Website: slack
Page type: payment
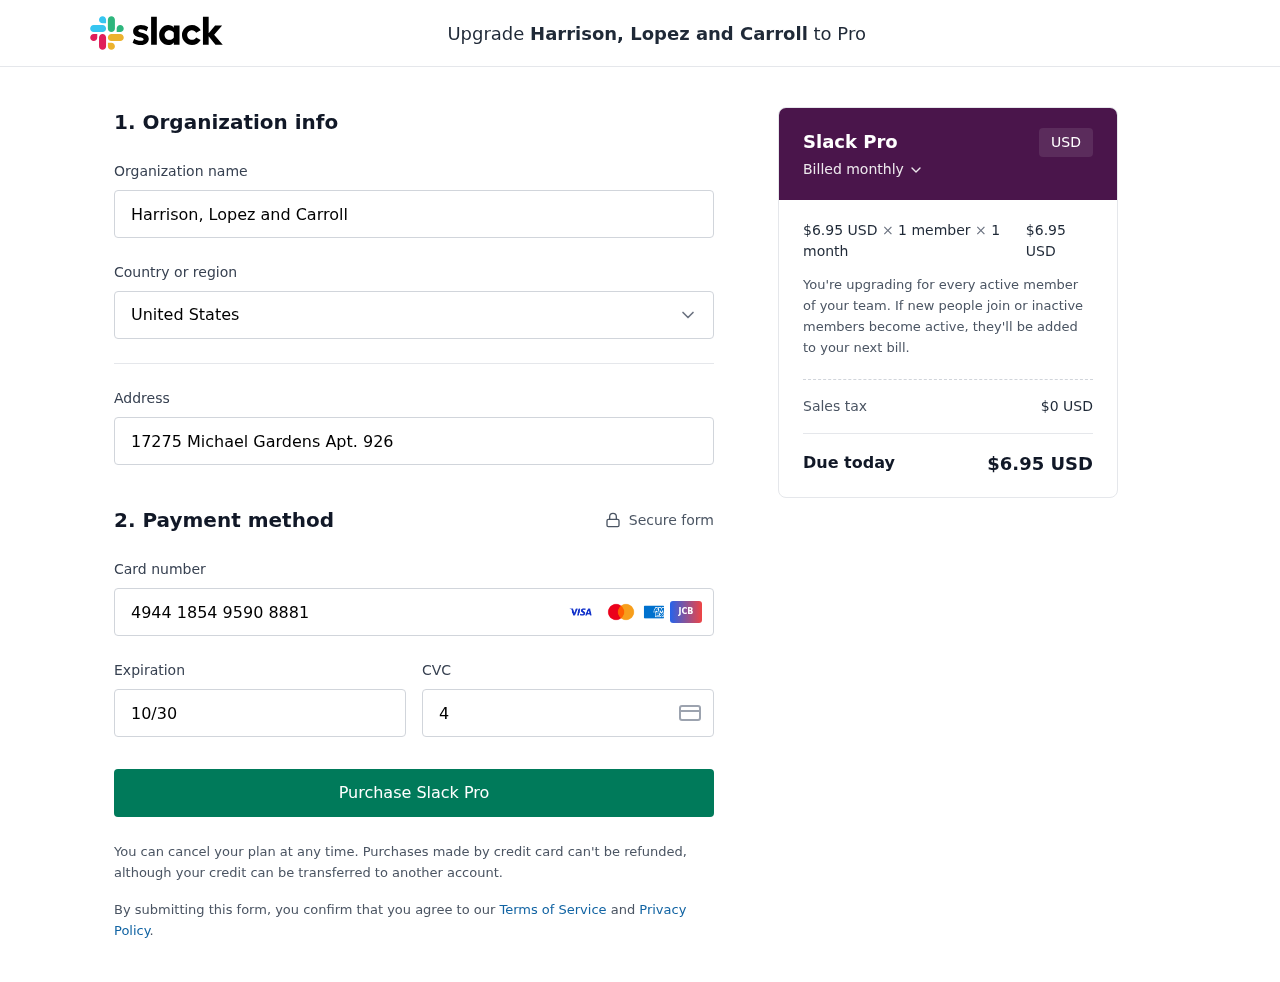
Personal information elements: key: PII_CARD_CVV
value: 458
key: PII_CARD_EXPIRY
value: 10/30
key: PII_CARD_NUMBER
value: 4944 1854 9590 8881
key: PII_COMPANY
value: Harrison, Lopez and Carroll
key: PII_COUNTRY
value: United States
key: PII_STREET
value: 17275 Michael Gardens Apt. 926
Product elements: key: PRODUCT1_PRICE
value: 6.95
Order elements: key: ORDER_SUBTOTAL
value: $6.95 USD
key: ORDER_TAX
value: $0 USD
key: ORDER_TOTAL
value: $6.95 USD